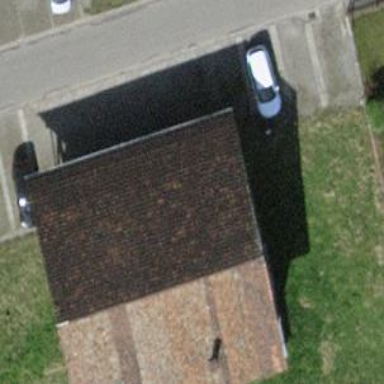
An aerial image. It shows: Shed.